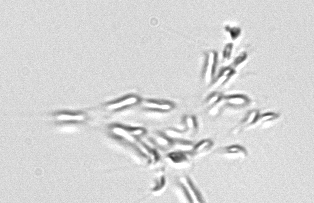
Label: Dinobryon